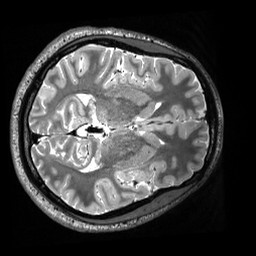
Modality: T2w
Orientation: axial
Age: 27
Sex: male
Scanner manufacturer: siemens
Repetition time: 3.2 s